Question: I have this code:
'''
<!DOCTYPE html>
<html>
<head>
<title>Webpage</title>
<!--[if lt IE 9]>
<script src="http://html5shim.googlecode.com/svn/trunk/html5.js" type="text/javascript"></script>
<![endif]-->
<!-- CSS
================================================== -->
<link rel="stylesheet" href="css/bootstrap.css">
<link rel="stylesheet" href="css/bootstrap-responsive.css">
<script type="text/javascript" src="js/bootstrap.js"></script>
<meta name="viewport" content="width=device-width, initial-scale=1.0">
<meta charset="utf-8">
</head>
<body>
<div class="navbar navbar-fixed-top navbar-inverse">
<div class="navbar-inner">
<div class="container">
<a class="btn btn-navbar" data-toggle="collapse" data-target=".nav-collapse">
<span class="icon-bar"></span>
<span class="icon-bar"></span>
<span class="icon-bar"></span>
</a>
<a class="brand" href="#">La Estacion Argentina</a>
<div class="nav-collapse">
<ul class="nav">
<li><a href="index.html">Home</a></li>
<li><a href="index.html">Nosotros</a></li>
<li><a href="index.html">Menu</a></li>
<li><a href="index.html">Galeria</a></li>
<li><a href="index.html">Ubicacion</a></li>
<li><a href="index.html">Promociones</a></li>
<li><a href="index.html">Contacto</a></li>
</ul>
</div>
</div>
</div>
</div>
<div class="container">
<div class="row">
<div class="span9"></div>
<div class="span3">
</div>
</div>
</div>
</body>
</html>
'''
And the code, with the CSS Applied gives us this result when "shinking" the page (responsiveness works flawlessly):

But when clicking the button to show the menu elments on mobile, it doesn't show anything, (but the full-width page does have menu elements) Why is this happening?
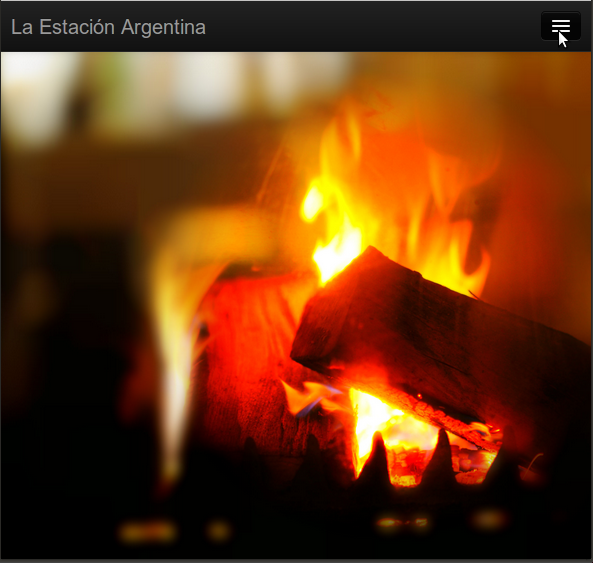
Answer: The issue is that the function to operate the menu is relying on the jQuery library.
Check out this JSBin example where the library has been included and it is working fine, <URL>